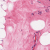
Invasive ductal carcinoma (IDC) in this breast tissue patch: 0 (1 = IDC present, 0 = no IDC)